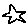
Label: star